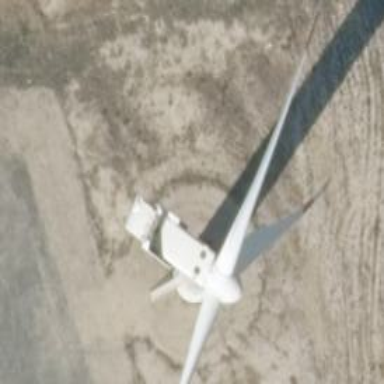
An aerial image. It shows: Wind generator powered by Vestas horizontal axis wind turbine.